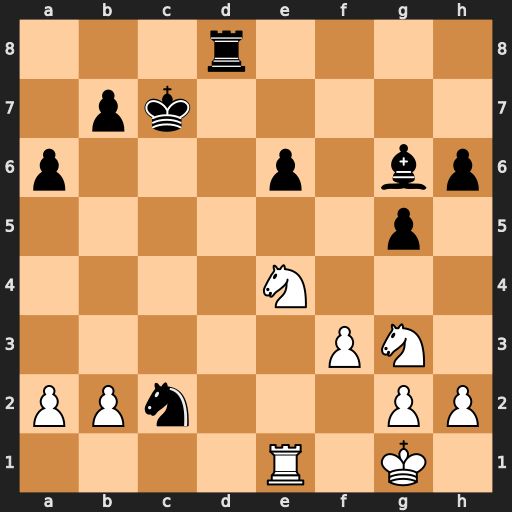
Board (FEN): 3r4/1pk5/p3p1bp/6p1/4N3/5PN1/PPn3PP/4R1K1
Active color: w
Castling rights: -
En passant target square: -
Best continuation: Rc1 Kb8 Rxc2